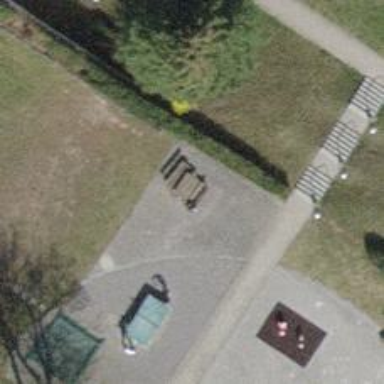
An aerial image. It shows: Picnic table located in leisure land area.